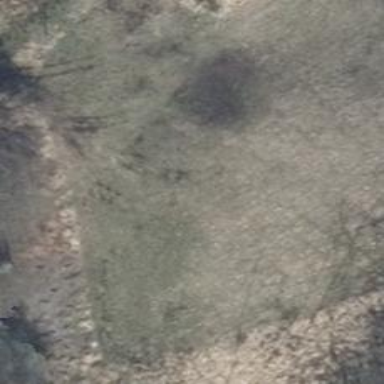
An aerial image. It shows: Hunting stand.